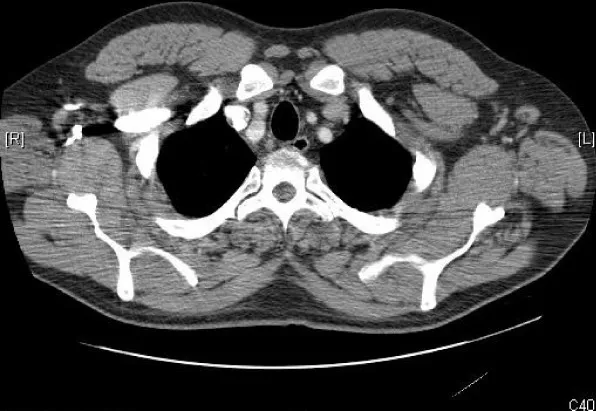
Axial CT of upper chest demonstrating axillary lymphadenopathy.
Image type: radiology (ct)